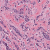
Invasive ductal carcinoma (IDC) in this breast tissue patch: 1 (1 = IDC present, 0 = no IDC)